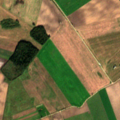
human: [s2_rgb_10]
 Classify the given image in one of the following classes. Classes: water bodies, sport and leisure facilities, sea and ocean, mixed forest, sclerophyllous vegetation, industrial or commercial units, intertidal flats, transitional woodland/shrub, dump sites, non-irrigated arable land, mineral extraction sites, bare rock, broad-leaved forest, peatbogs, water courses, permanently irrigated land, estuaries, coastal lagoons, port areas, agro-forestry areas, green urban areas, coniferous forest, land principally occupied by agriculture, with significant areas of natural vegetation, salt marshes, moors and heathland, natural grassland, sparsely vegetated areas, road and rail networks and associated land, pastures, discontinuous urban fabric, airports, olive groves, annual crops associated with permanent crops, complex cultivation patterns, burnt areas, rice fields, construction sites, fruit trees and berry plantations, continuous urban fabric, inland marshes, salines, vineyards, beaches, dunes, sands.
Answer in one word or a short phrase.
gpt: non-irrigated arable land, complex cultivation patterns, broad-leaved forest